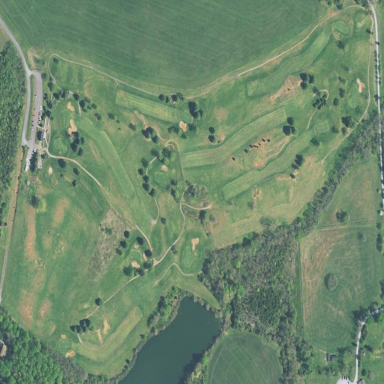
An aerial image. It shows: Golf course surrounded by greenery.